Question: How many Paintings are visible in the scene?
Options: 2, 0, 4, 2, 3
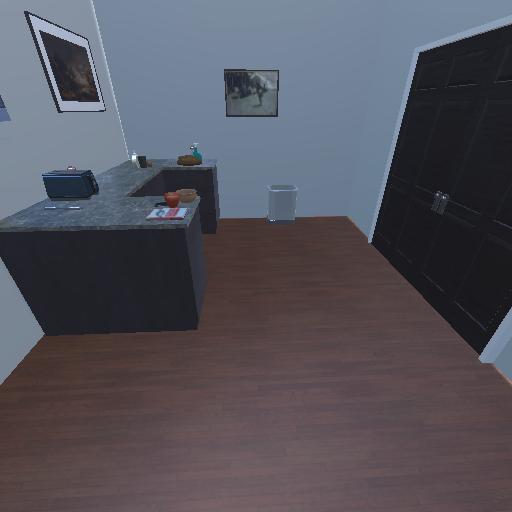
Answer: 2